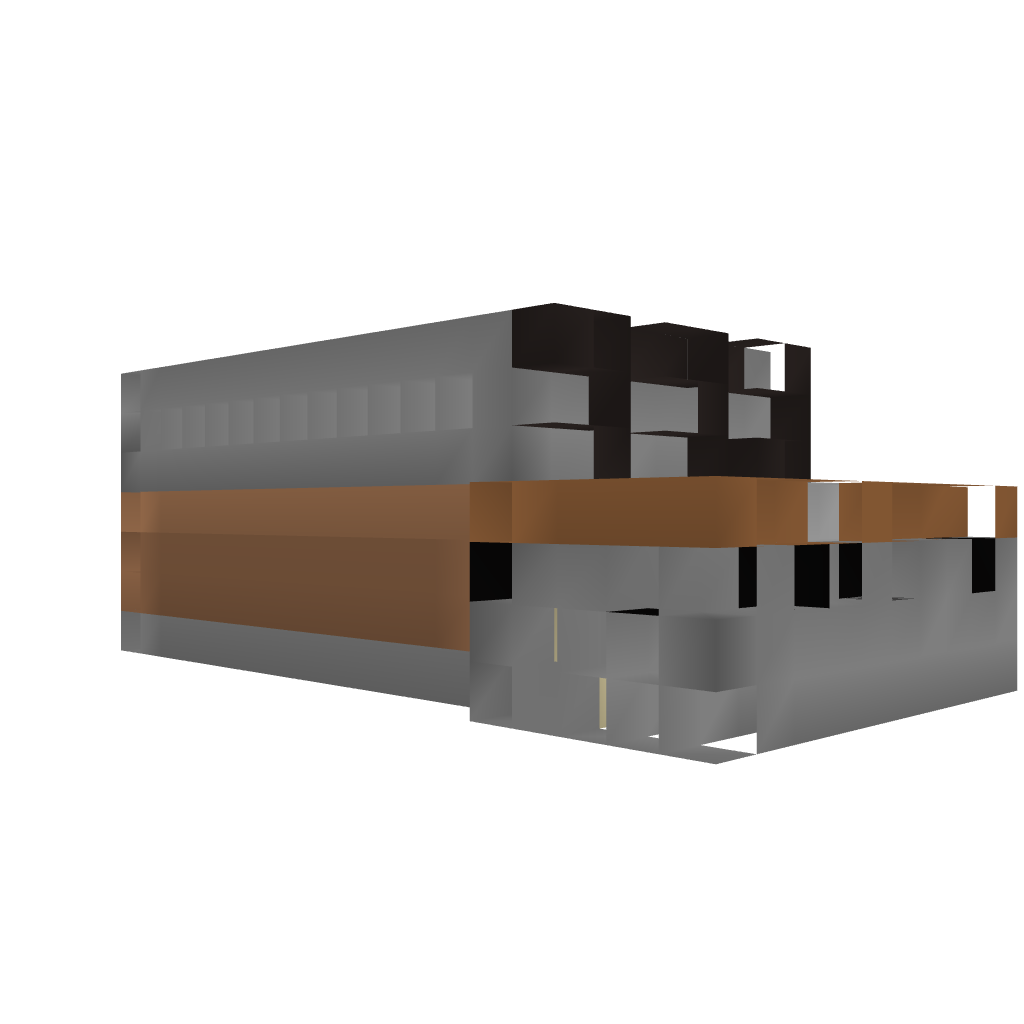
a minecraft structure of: Chicken Egg Collection &amp; Storage